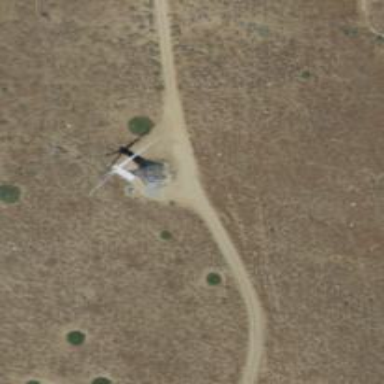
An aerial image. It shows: Wind power generator employing wind turbines.